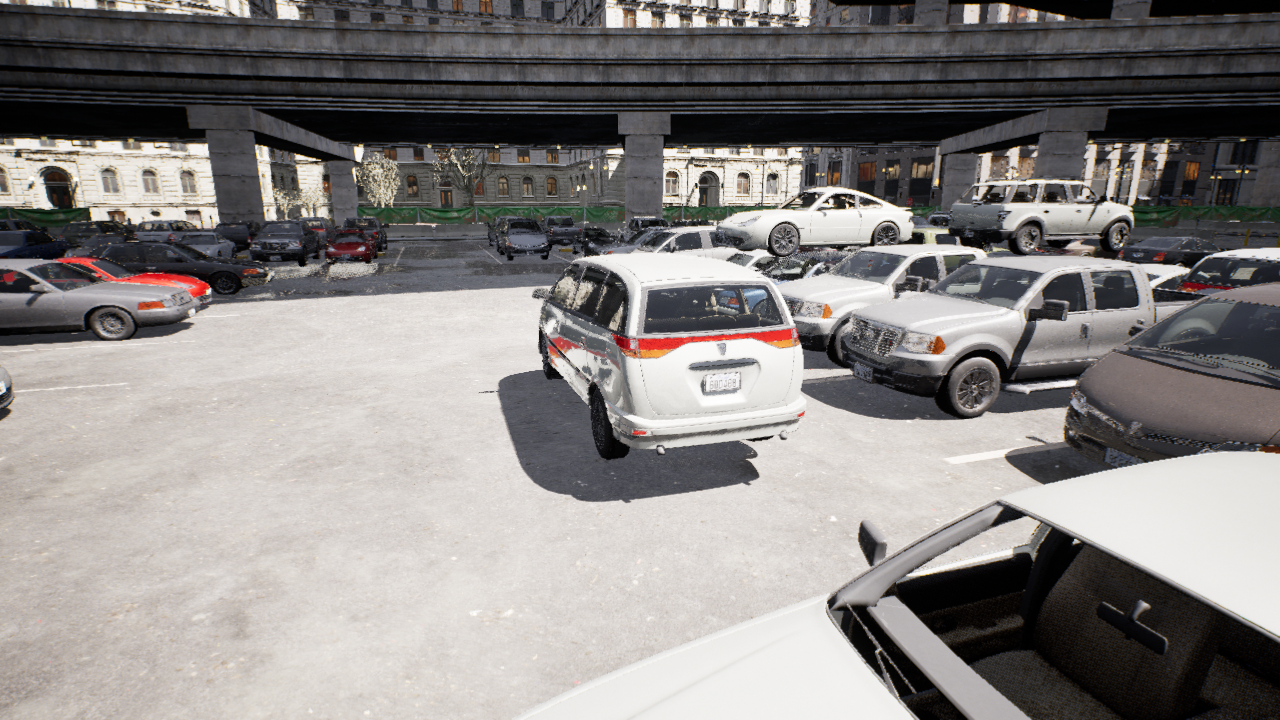
Venue: arterial
Lighting: clear day
Vehicle rig: minivan